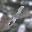
Label: 1